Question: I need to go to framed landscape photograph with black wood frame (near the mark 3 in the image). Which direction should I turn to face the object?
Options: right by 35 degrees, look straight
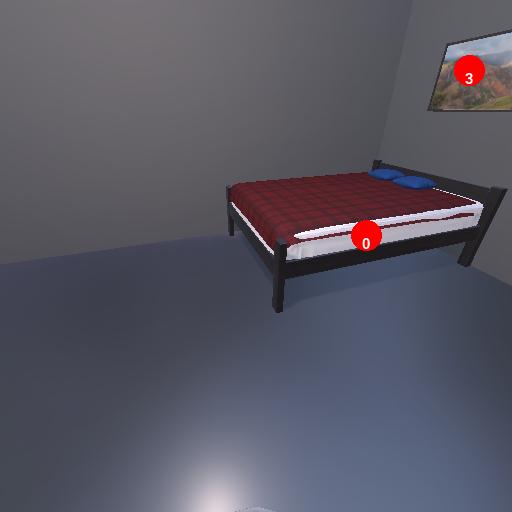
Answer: right by 35 degrees